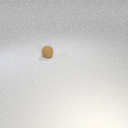
small brown rubber sphere